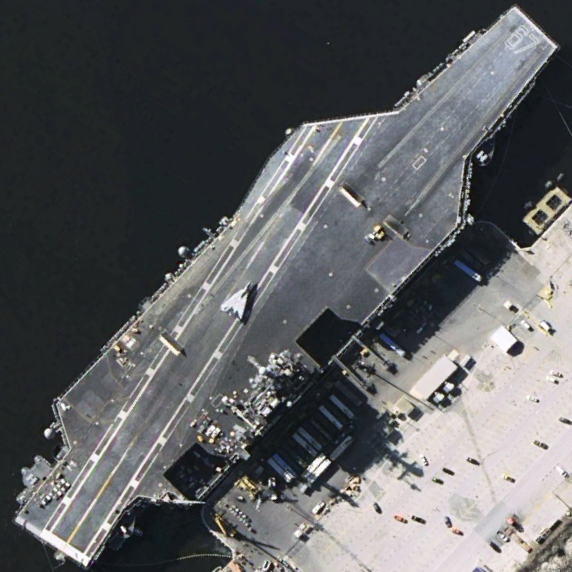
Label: aircraft_carrier